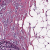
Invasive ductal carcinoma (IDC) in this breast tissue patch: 0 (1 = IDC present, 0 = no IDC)